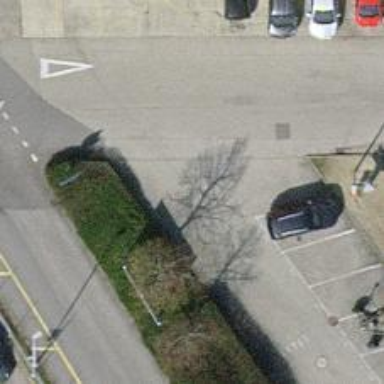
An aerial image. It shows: Road serving as parking aisle.